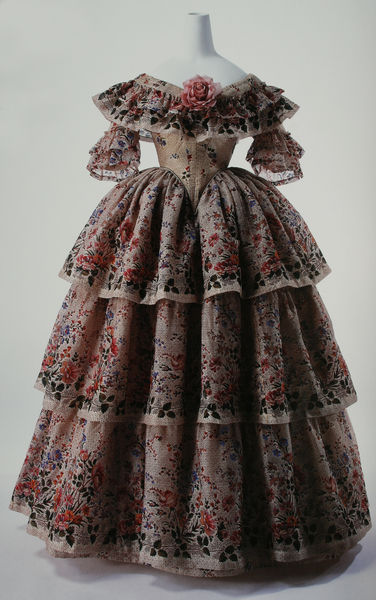
Titel: Abendkleid
Standort: Kyoto (Japan)
Institution: Kyoto Costume Institute
Schlagwörter: blau, blätter, dunkel, weiß, gelb, grün, ausschnitt, blume, blumen, braun, frau, kleid, rücken, schwarz, blüte, blüten, dame, rose, rosen, rot, beige, mode, muster, rock, feier, falten, kleidung, kragen, spitze, ärmel, bild, weite, schlank, kostüm, stickerei, stoff, drei, saum, spitzen, dekollete, rokoko, rosa, schulter, seide, zart, taille, japan, modell, mieder, schichten, rand, floral, rüsche, rüschen, model, abendkleid, foto, fotografie, schulterfrei, unterrock, blumenmuster, brokat, puppe, photo, geblümt, tageskleid, korsett, volant, zier, volants, textil, wespentaille, kopflos, ballkleid, bodenlang, barok, corsage, sissi, auschnitt, fashion, kyoto, ausladend, lagen, angesteckt, schnippe, blumenkleid, kurze ärmel, dosa, dreistufig, dekolette, ickerei, kostü+m, oberrock, millesfleures